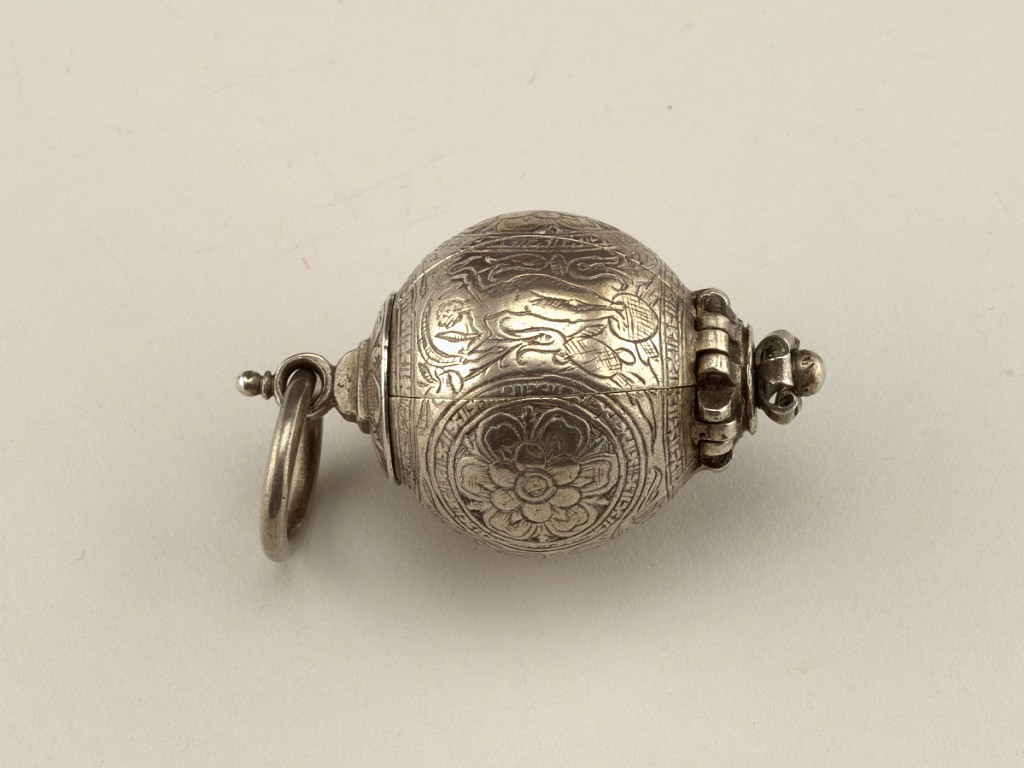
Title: Pomander
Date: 16th century
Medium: silver, gold
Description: Spherical body opening into six segments hinged at base about a central hexagonal pillar and held in place, when closed, by circular convex cap screwed into pillar at top; pierced finial with loose ring; at base, small ball surrounded by incurving scrolls; exterior engraved with three circular medallions containing full-blown rose motif alternating with figures of Fame, two blowing trumpets, the third standing on sphere with sail held above her head, foliate scrolls and birds interspersed, borders of quatre-foil motifs; sides of segments and pillar engraved with scrollwork; oblong sliding covers to each compartment engraved with names of perfumes, small knobs at ends serving to pull them out and fitting into holes in pillar to keep segments more firmly in place when pomander is closed; interior gilded.